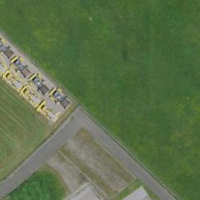
EUNIS habitat code: 57
Species observed at this site:
Cichorium intybus